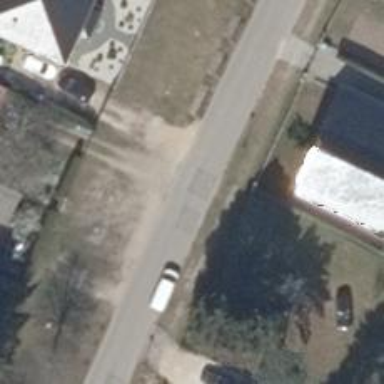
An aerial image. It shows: Driveway leading to service road.